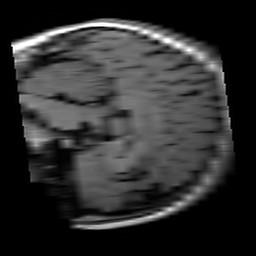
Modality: T1w
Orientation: sagittal
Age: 22
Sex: female
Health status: healthy
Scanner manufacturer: siemens
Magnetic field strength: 3 T
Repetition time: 4.1 s
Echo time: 0.0085 s